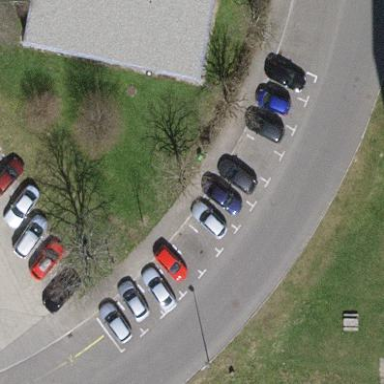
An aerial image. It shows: Asphalt parking lane.